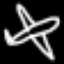
Label: airplane